Question: So i have the following chuckj of code and what i want it do is for the user to enter 5 numbers in the netbeans console.The way i want to do it is he either can enter some by being separting the numbers with a space or line by line for exmaple like the following

But what i want is to "Enter a string of numbers" to be only visiable when it is needed to, for example when he needs to enter the next number. Is it possible to do this?
The following is done by the following code
'''
Scanner reader = new Scanner(System.in);
int number;
List<Integer> numbers = new ArrayList<>();
for (int i = 0; i < 5; i++) {
System.out.println("Enter a string of numbers");
number = reader.nextInt();
numbers.add(number);
}
System.out.println("size" + numbers.size());
for(int takenNumber : numbers){
System.out.println(takenNumber);
}
'''
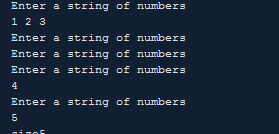
Answer: You could do something like this:
'''
Scanner reader = new Scanner(System.in);
List<Integer> numbers = new ArrayList<>();
int numbersEntered = 0; // Stores how many numbers the user has entered so far
while (numbersEntered < 5) { // Keep asking if they have not entered 5 numbers yet
System.out.println("Enter a string of numbers");
String[] input = reader.nextLine().split(" "); // Split the input by spaces into an array
numbersEntered += input.length; // Add the number of numbers they entered to the variable
for (int i = 0; i < input.length; i++) {
if (numbers.size() < 5) { // Only add the numbers if the list is not full
numbers.add(Integer.parseInt(input[i])); // Add each number they entered to the numbers list
}
}
}
'''